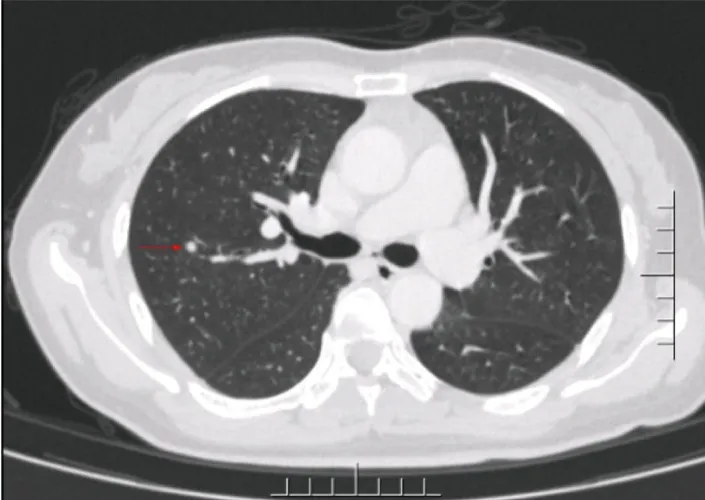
CT of the lungs before and after palliative chemotherapy. (A) CT after 17 months of first-line treatment: an approximately 4 mm diameter solid nodular shadow was seen in the right upper lung posterior segment.
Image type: radiology (ct)